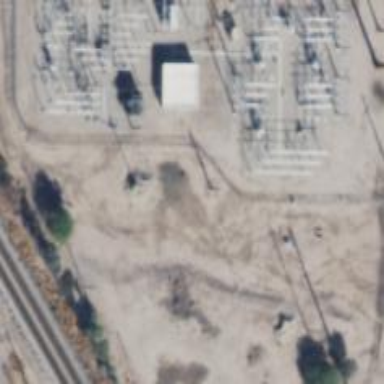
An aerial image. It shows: Switch used for power control.